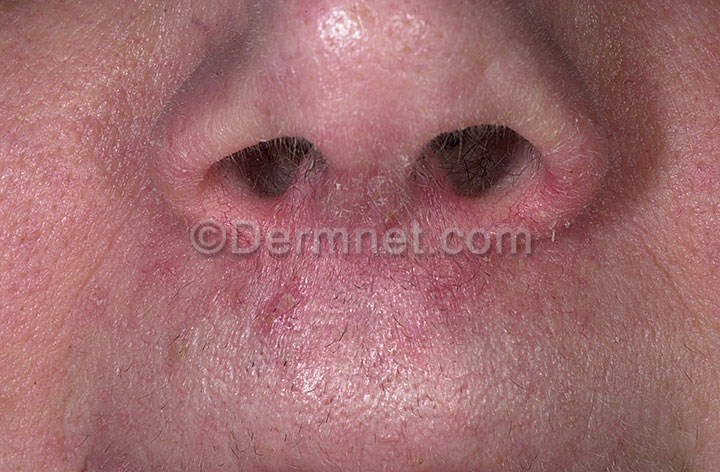
Disease: Cellulitis Impetigo and other Bacterial Infections